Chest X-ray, PA view. Patient: 9 years old, sex F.
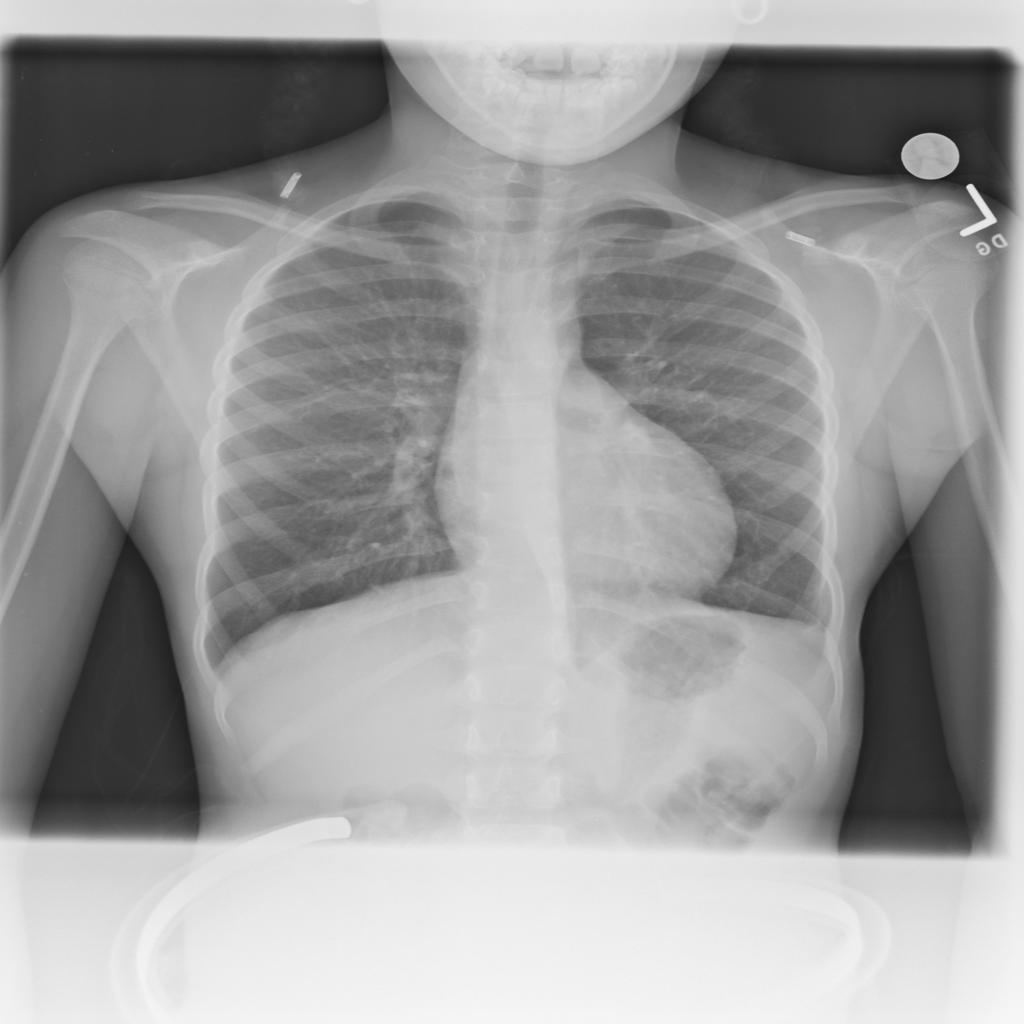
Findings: No Finding